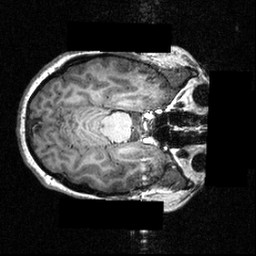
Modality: T1w
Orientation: axial
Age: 20
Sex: female
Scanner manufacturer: siemens
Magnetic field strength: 3.951 T
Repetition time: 1.5 s
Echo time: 0.00335 s